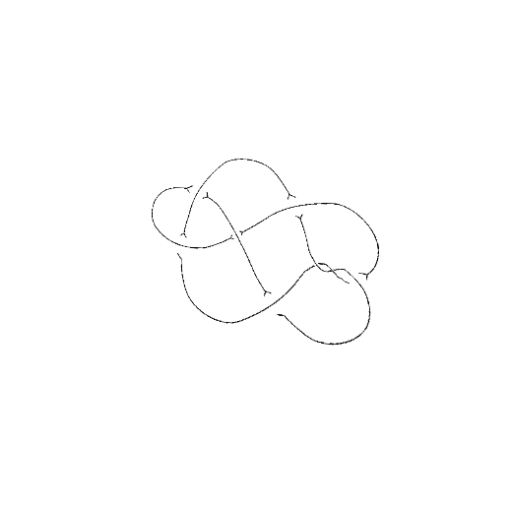
Crossing number: 8